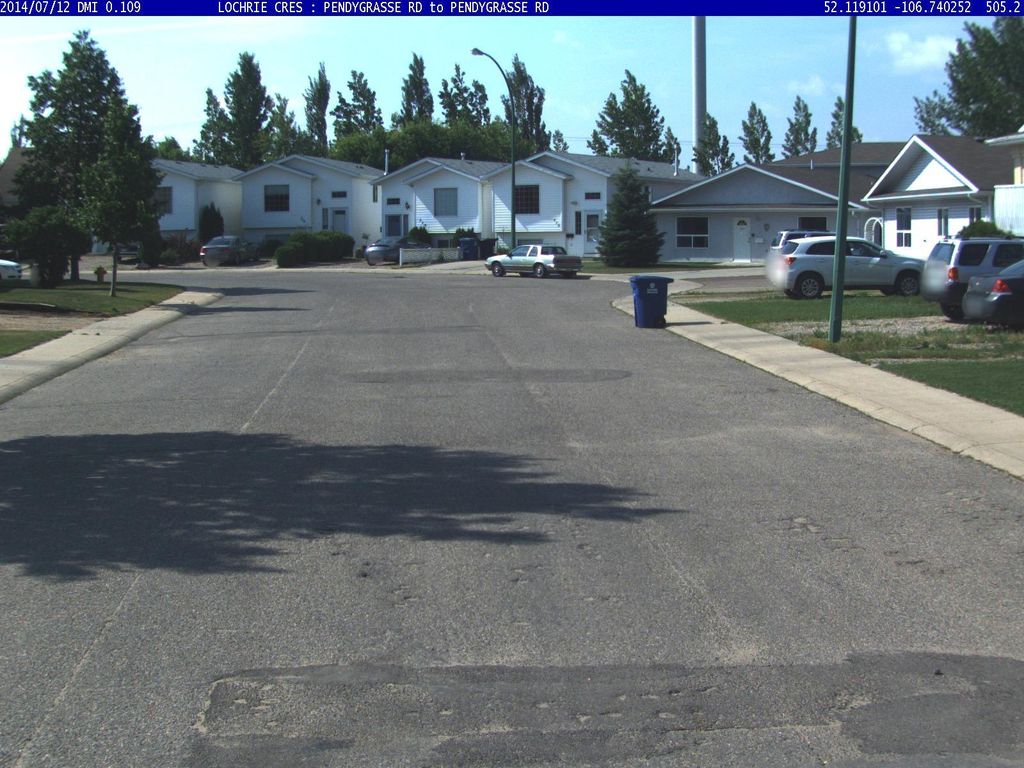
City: saskatoon